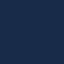
Label: SeaLake